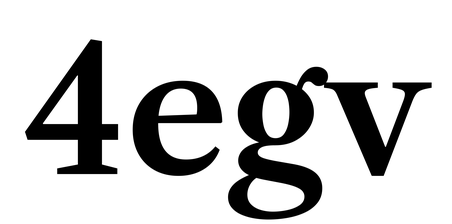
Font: LibreCaslonText_SemiBold